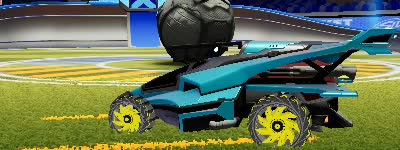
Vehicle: aftershock